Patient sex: M
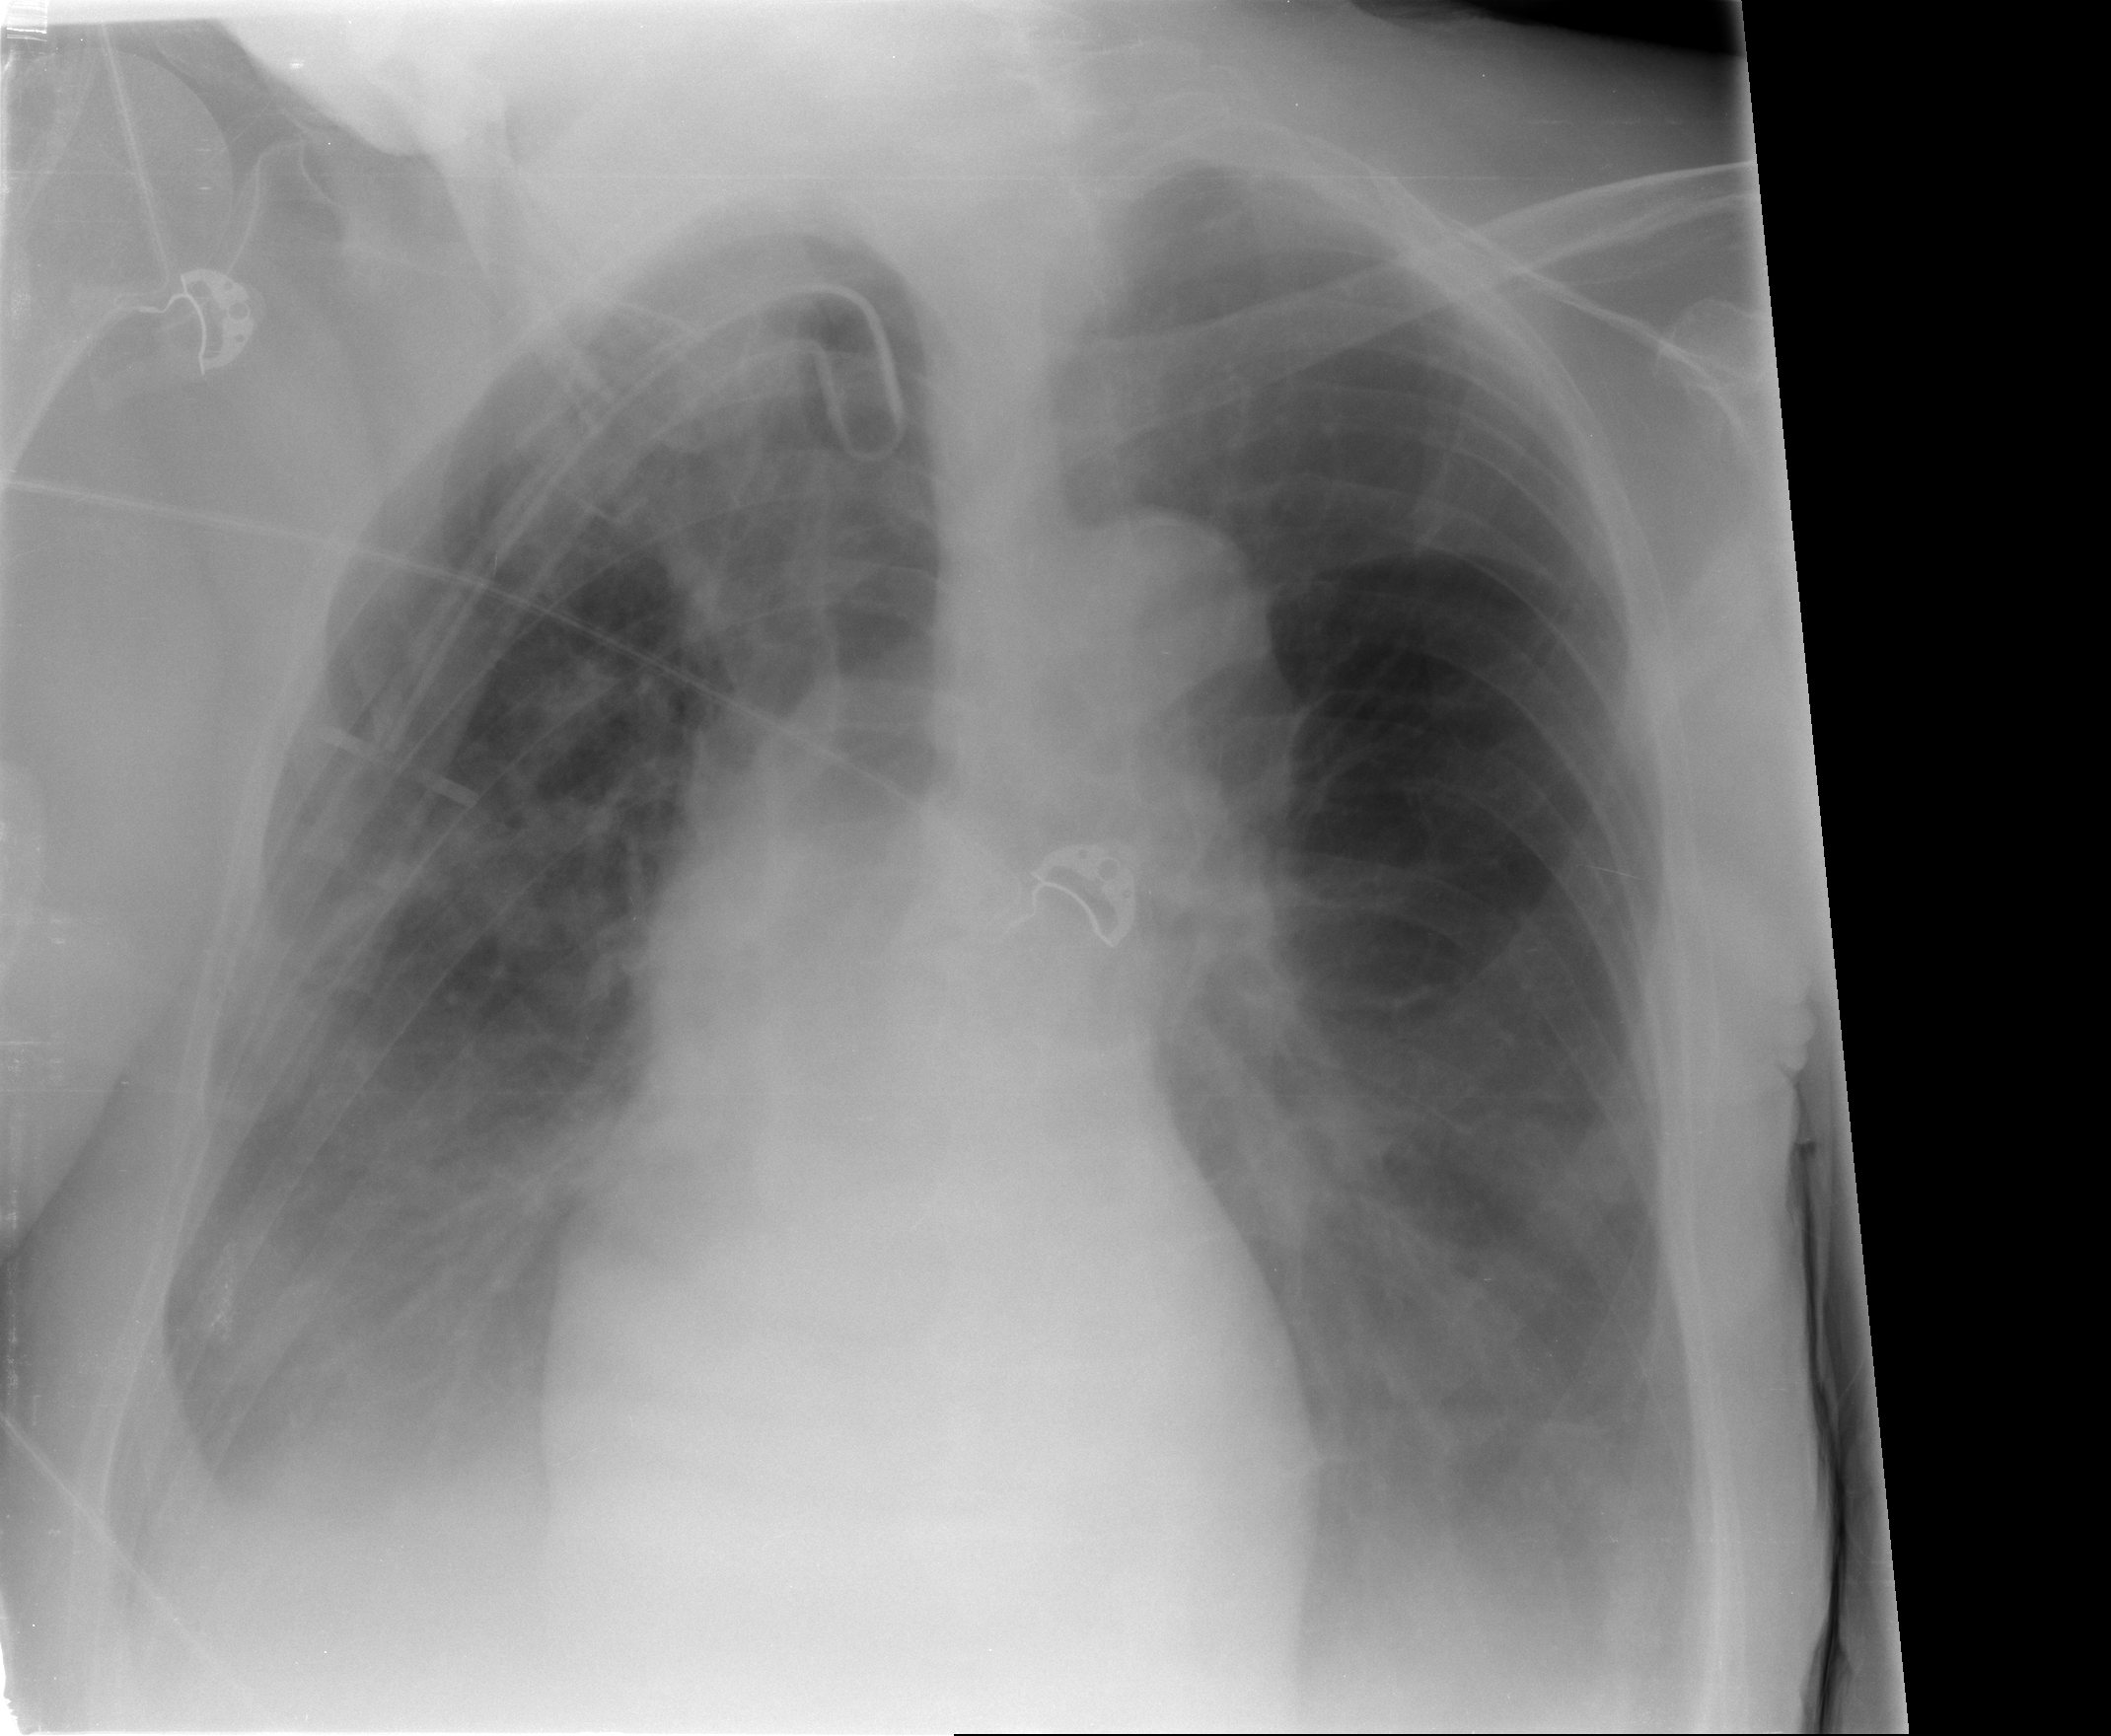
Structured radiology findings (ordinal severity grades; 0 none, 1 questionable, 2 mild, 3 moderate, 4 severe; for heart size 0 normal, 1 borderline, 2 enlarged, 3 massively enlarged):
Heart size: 0
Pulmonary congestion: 1
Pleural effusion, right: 2
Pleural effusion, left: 2
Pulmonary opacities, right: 0
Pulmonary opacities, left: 0
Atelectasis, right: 2
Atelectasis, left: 2